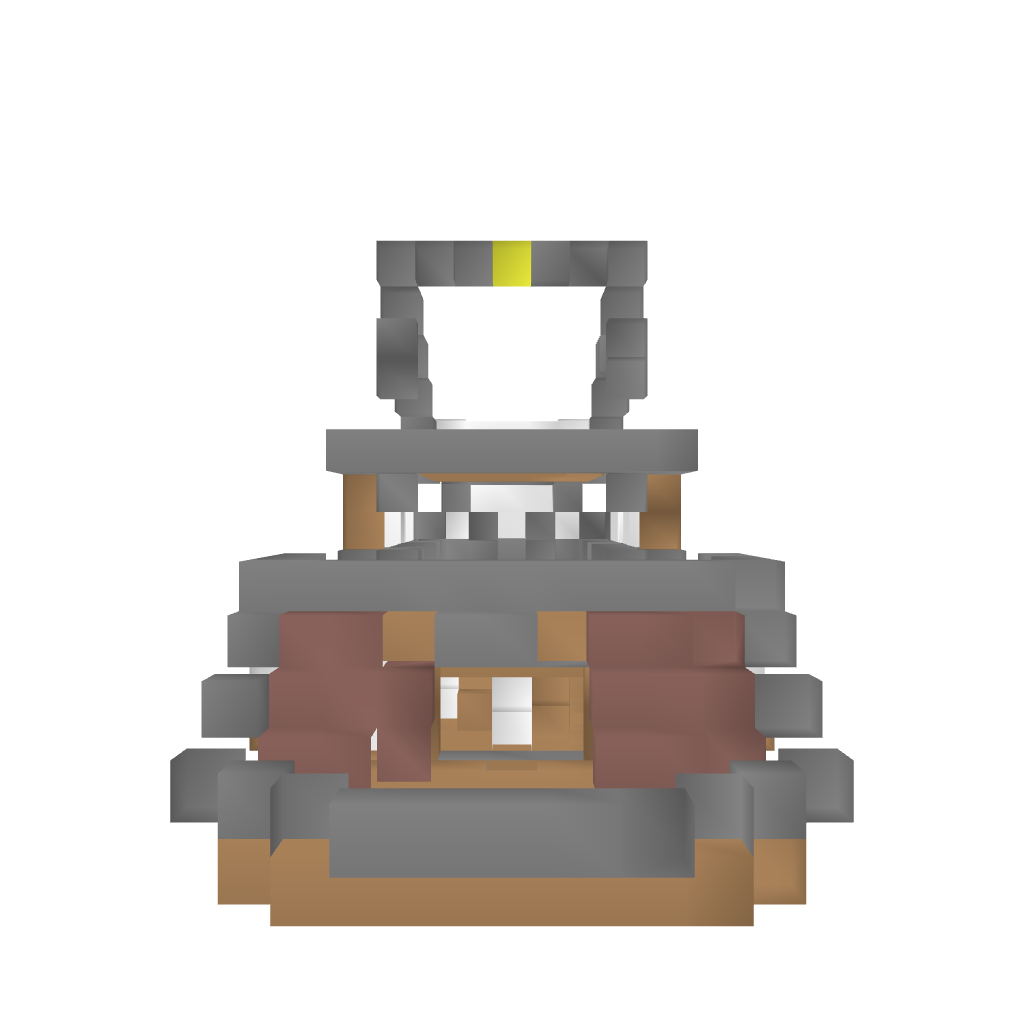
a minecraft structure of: luxury yacht bad low quality